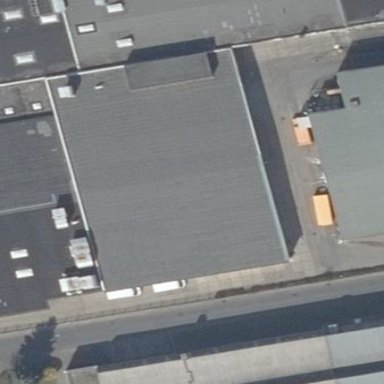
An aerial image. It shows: Industrial building with works on site.